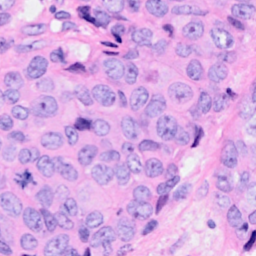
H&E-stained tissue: Breast